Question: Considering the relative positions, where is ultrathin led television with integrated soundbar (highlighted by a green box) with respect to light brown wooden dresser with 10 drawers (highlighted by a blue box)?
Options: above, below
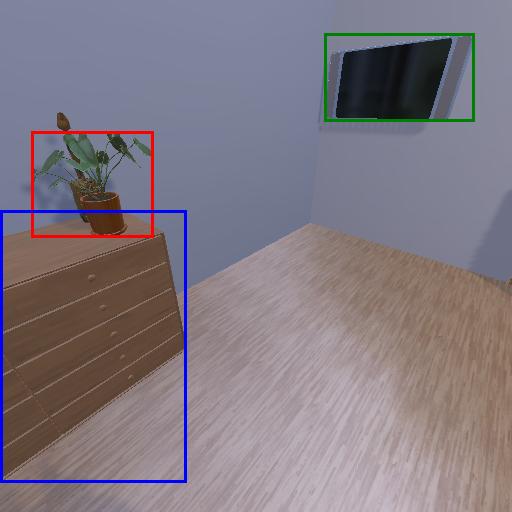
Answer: above